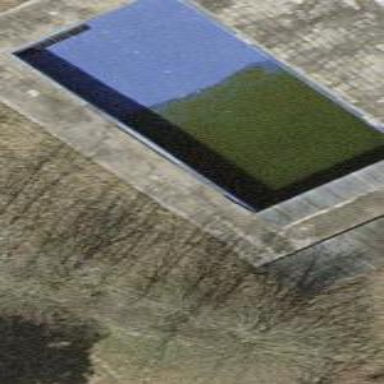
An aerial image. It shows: Swimming pool located in leisure land.